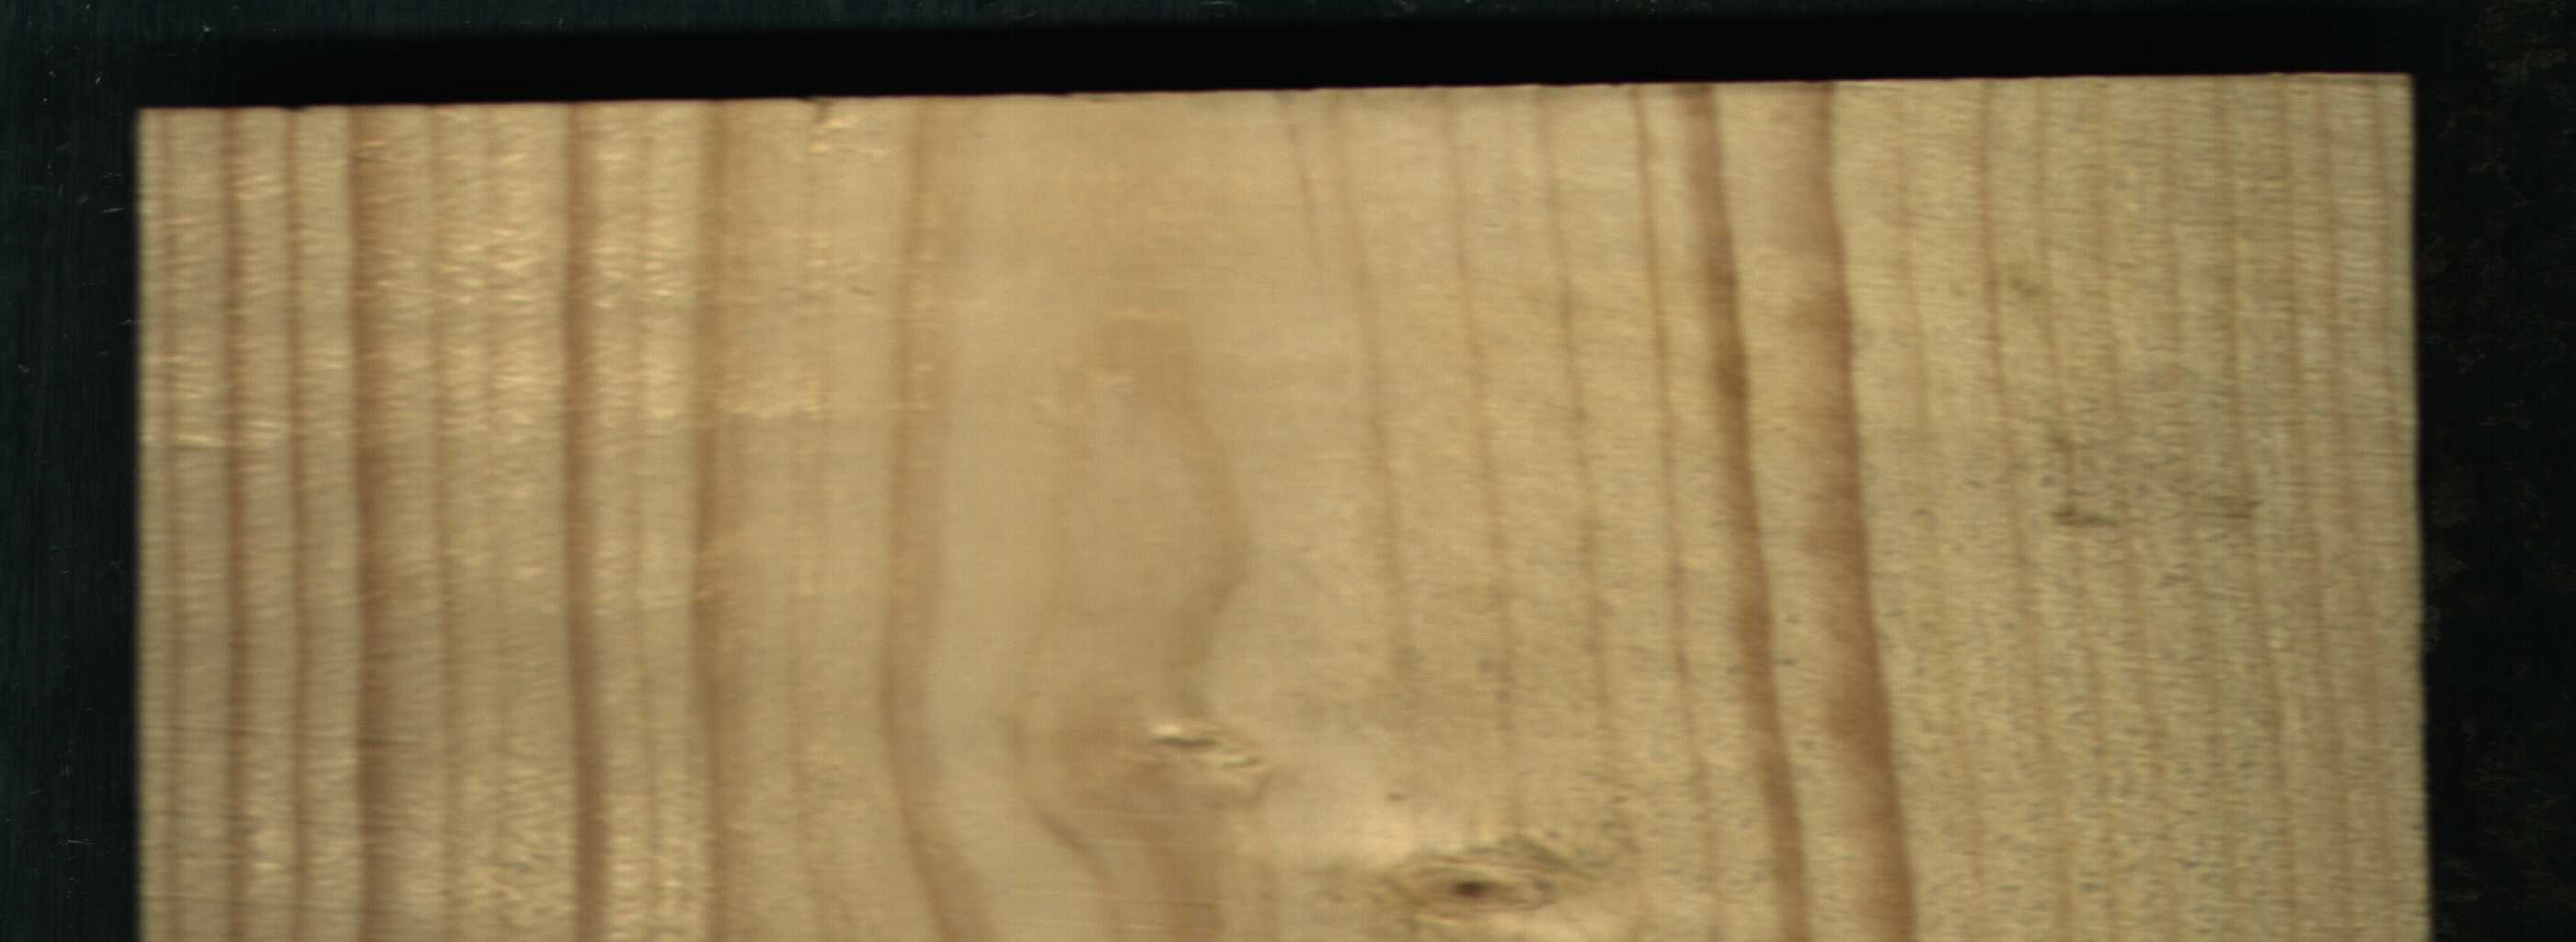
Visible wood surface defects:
Live_Knot